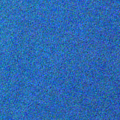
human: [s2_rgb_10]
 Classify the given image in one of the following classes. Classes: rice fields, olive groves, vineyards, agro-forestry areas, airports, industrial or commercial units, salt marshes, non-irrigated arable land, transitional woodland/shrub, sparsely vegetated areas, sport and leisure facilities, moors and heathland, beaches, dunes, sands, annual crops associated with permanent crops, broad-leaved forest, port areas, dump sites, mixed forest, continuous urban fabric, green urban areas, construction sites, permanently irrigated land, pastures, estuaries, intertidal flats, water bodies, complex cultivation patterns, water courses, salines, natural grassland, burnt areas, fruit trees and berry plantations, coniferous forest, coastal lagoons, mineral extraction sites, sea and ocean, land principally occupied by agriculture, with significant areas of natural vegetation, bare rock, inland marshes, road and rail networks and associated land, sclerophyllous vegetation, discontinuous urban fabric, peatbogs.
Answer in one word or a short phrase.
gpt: sea and ocean